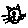
Label: cat